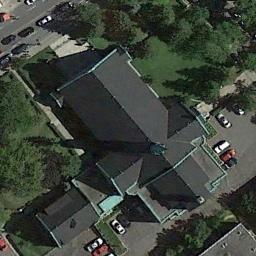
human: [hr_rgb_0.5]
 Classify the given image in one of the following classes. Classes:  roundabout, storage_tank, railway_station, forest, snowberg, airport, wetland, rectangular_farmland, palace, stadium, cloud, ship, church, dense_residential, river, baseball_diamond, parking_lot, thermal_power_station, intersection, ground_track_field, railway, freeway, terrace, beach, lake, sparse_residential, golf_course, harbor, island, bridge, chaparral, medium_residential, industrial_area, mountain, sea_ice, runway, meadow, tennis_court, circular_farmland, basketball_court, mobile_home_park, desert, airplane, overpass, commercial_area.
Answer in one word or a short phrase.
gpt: church